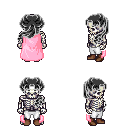
a pixel art fantasy rpg character, male body template, skeleton, pink cape, white pants, gray princess hairstyle, brown shoes, four views (front, back, left, right), 2x2 character sprite sheet, small pixel art, hard edges, no anti-aliasing